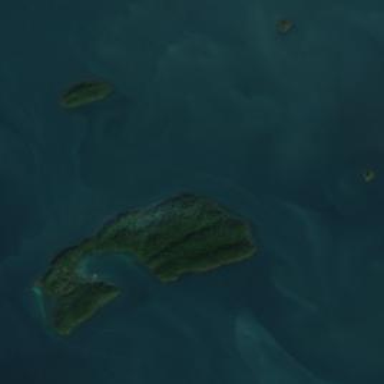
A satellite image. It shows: Island with natural coastline.